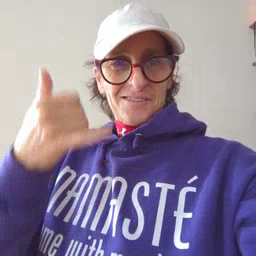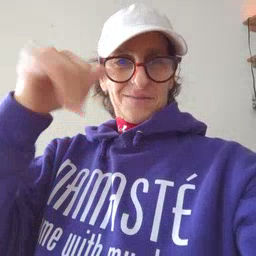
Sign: cowboy